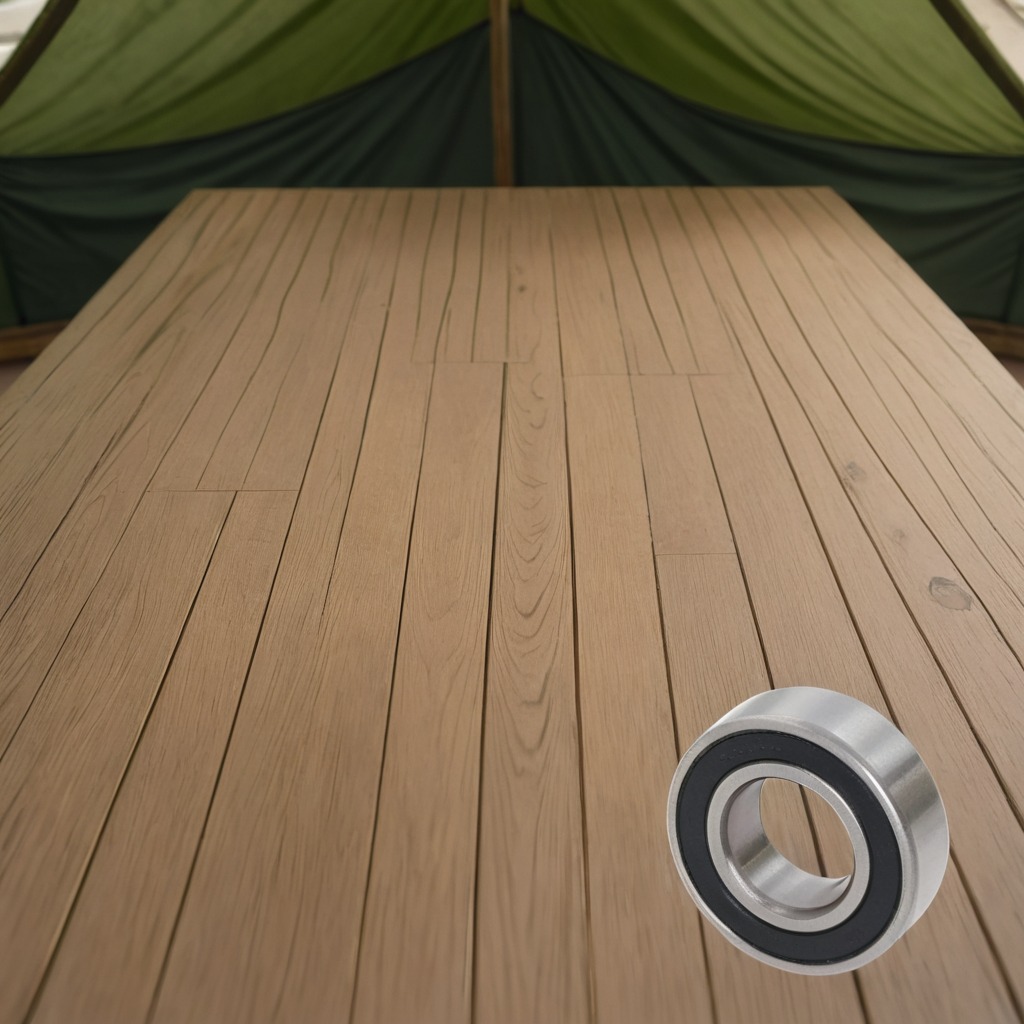
A metal ball bearing is lying on a wooden table inside a jungle field workshop tent.